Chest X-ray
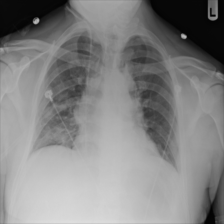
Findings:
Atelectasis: negative
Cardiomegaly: negative
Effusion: negative
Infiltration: negative
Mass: negative
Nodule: negative
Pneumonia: negative
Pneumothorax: negative
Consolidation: negative
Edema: negative
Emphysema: negative
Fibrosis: negative
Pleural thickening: negative
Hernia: negative